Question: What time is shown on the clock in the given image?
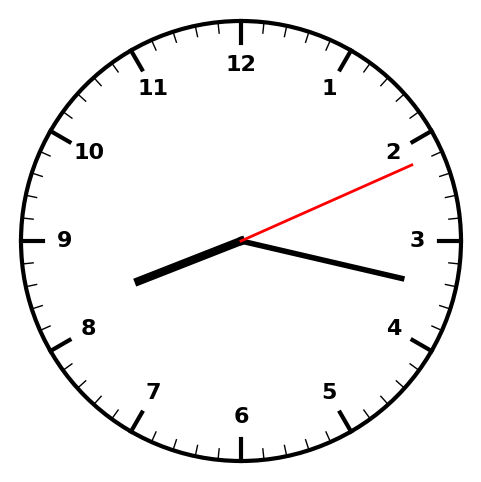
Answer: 08:17:11